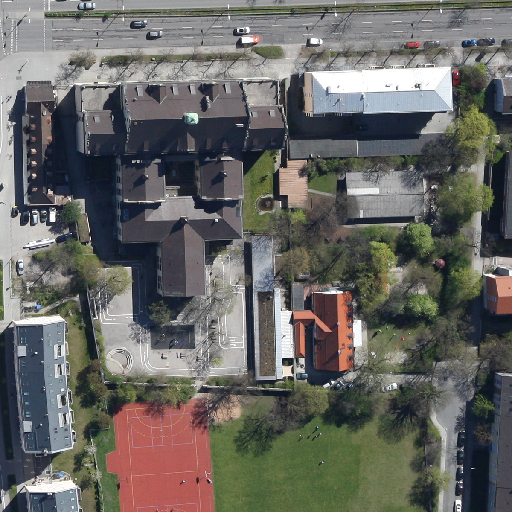
Referring expression: road